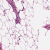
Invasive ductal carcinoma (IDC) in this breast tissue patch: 0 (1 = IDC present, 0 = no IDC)